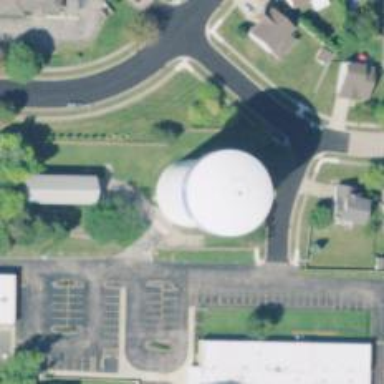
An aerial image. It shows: Water tower that is man-made.